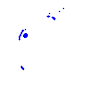
Particle: electron